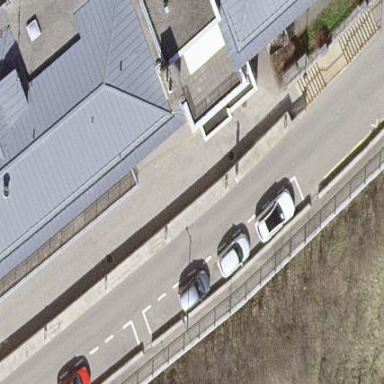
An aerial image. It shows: Street side parking area.